Question: Okay , i don't know where to put this but i have something strange going on when I fire up visual studio 2012.
So i was installing visual studio on my laptop and when I fired it up it said another email address then registered to my computer. (see image below)
So I went looking for where the email came from but so far I don't have a single clue where the email comes from. It's not a second hand computer or so. Bought it a few months ago and been working in visual studio 2013. Today I had to install VS21012 to hve the right VS for this group project I'm working on.
Anyone got an idea where this could have came from and how to change it ?
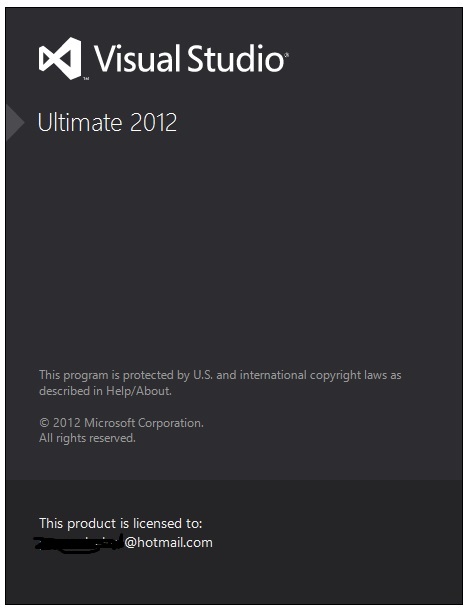
Answer: Go to 'Control panel > Credential Manager'
You can see this email address there.
You can remove the email address from the list and Visual studio ultimate will show you your own name (based on your current username in PC) or will tell you to fill the license key again.